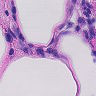
Metastatic tissue present: no